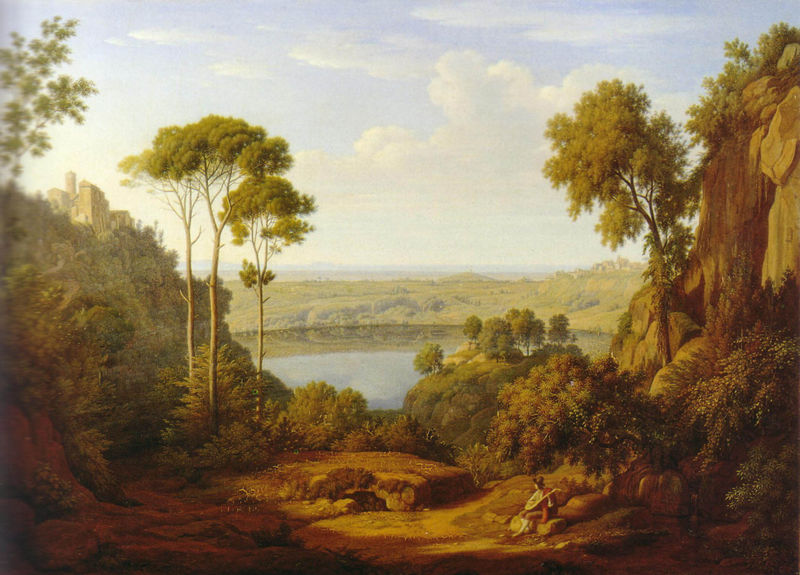
Titel: Lautenspieler am Nemi-See
Künstler: Johann Martin von Rohden
Standort: Eichenzell (bei Fulda)
Institution: Museum Schloß Fasanerie
Schlagwörter: baum, berg, blau, blätter, dunkel, felsen, gemälde, himmel, mann, meer, schatten, wasser, wolken, bäume, gelb, grün, landschaft, ocker, sand, see, stadt, teich, ufer, braun, frau, grau, hell, hintergrund, hut, licht, schwarz, weiss, ausblick, gebäude, haus, rot, tier, weg, wiese, wolke, malerei, mensch, stein, steine, instrument, spiegel, ebene, einsamkeit, erde, ferne, horizont, häuser, hügel, natur, spiegelung, stamm, strauch, weide, weite, zweige, busch, büsche, gebüsch, gewässer, sonne, sträucher, land, figur, sitzend, gitarre, musik, musiker, pflanzen, tal, wald, anhöhe, stock, turm, sommer, liebe, ruhe, italien, perspektive, stab, abhang, berge, fels, felswand, gebirge, dorf, dunst, luftperspektive, nebel, schlucht, steil, herbst, weis, pause, rast, vogelperspektive, friedrich, romantik, constable, turner, spielen, musikinstrument, unscharf, klippe, oase, ruine, burg, wandern, idyll, festung, moos, lichtung, betrachten, schloß, romantisch, wanderer, laubbäume, laute, lautenspieler, mandoline, schafe, hirte, leier, bergsee, musikant, braungrün, steilwand, gemälse